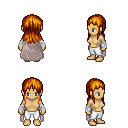
a pixel art fantasy rpg character, female body template, human, tanned skin, gray cape, white pants, dark blonde unkempt hairstyle, white cloth bandages, four views (front, back, left, right), 2x2 character sprite sheet, small pixel art, hard edges, no anti-aliasing